Question: I'm working with Apple's <URL> is always audio only and the image below is shown instead of the beginning of the video stream, regardless of the amount of bandwidth that's actually available.

I know I can show a static image instead but I'm wondering if there's a way to delay the stream starting until it's determined if there's enough bandwidth to go straight to the video stream.
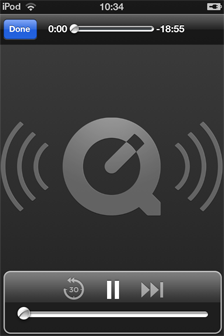
Answer: The order of your bitrates in the manifest file is key, as the device try to play the bitrates segments in order. We recommend listing the bitrates from highest to lowest to avoid starting the video off with the worst bitrate and then switching only when iOS had detected sufficient bandwidth.